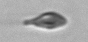
Label: Cryptophyta